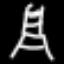
Label: The Eiffel Tower